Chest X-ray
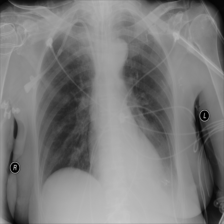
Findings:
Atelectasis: negative
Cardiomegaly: negative
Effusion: positive
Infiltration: negative
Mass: negative
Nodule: negative
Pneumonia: negative
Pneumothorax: negative
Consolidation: positive
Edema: negative
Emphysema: negative
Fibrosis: negative
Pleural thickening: negative
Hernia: negative